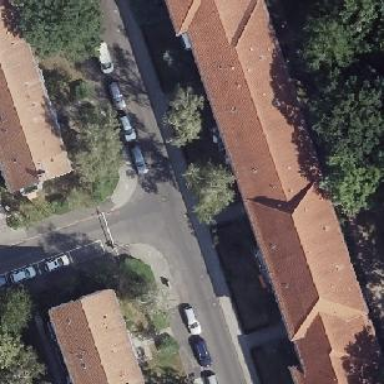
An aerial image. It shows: Hipped roof on apartment building.